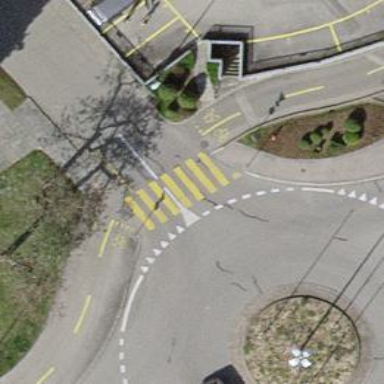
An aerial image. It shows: Zebra crossing on the road.